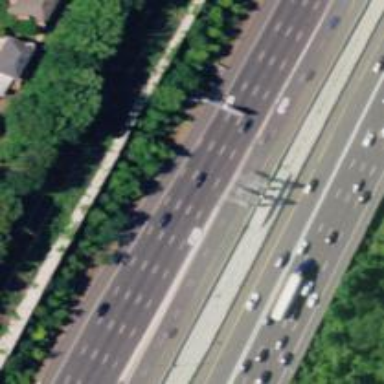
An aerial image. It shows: Toll gantry on the road.